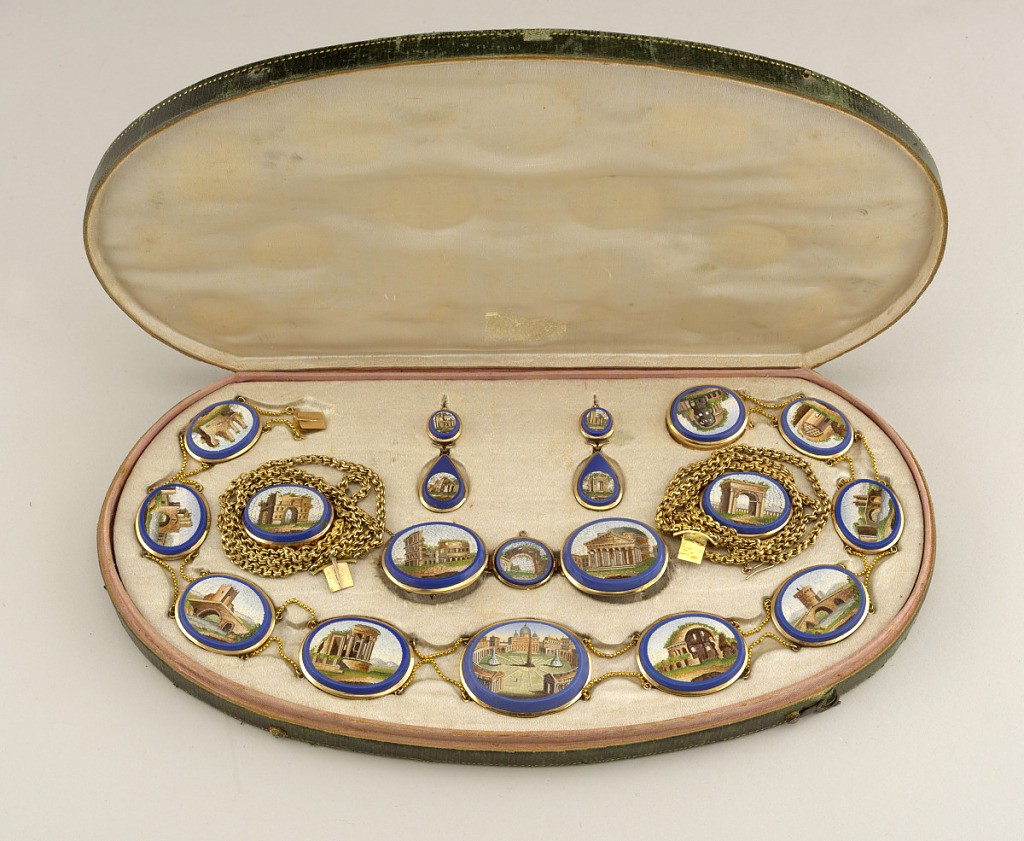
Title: Micro-mosaic
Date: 1800–1825
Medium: Gold sheet and wire, glass mosaics
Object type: Brooch
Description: A gold oval brooch outlined in blue with an inner image of the Pantheon in Rome. Brooch is part of a set.